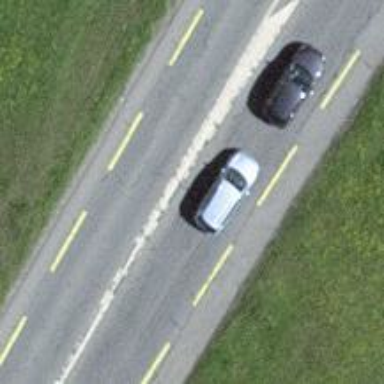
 featuring lanes for cyclists on both sides."